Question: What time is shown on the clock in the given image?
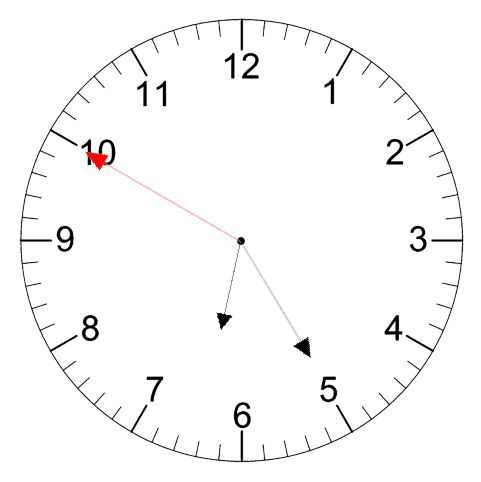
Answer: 06:24:50